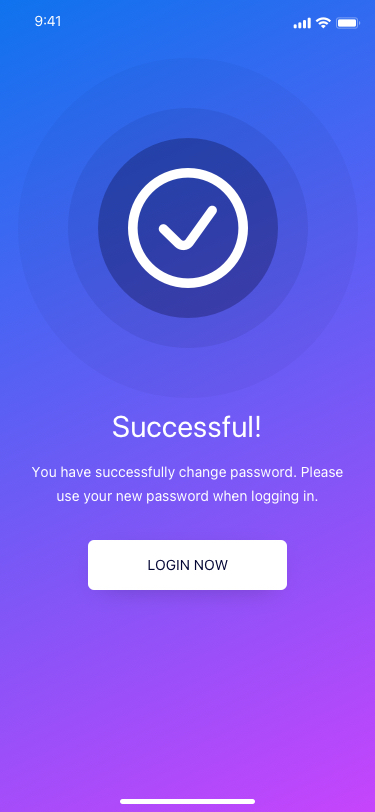
Text in this UI design:
Successful!
You have successfully change password. Please use your new password when logging in.